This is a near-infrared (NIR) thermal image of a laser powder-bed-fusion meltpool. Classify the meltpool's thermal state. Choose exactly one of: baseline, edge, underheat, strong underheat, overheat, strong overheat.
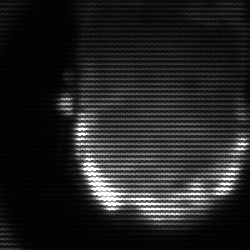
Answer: baseline